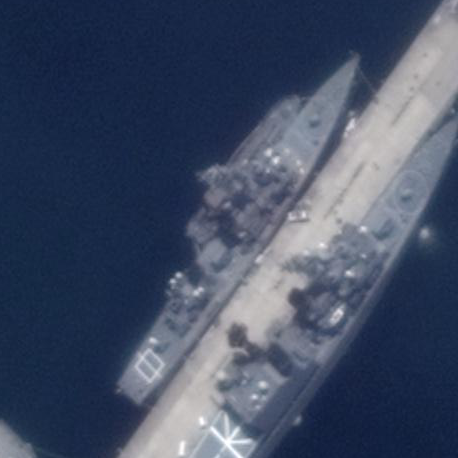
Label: Arleigh_Burke-class_destroyer